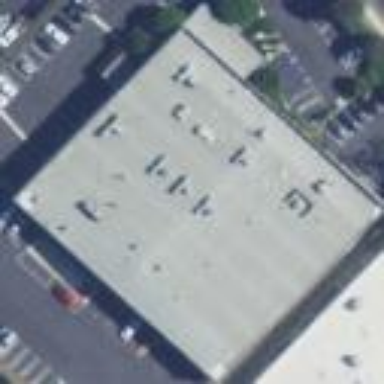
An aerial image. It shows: Warehouse.